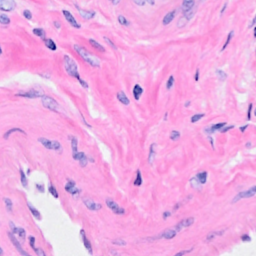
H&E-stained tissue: Breast